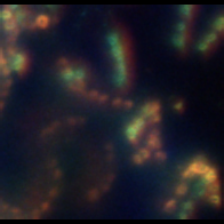
Taxon: Chaetoceros
Group: Diatoms